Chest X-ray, PA view. Patient: 33 years old, sex M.
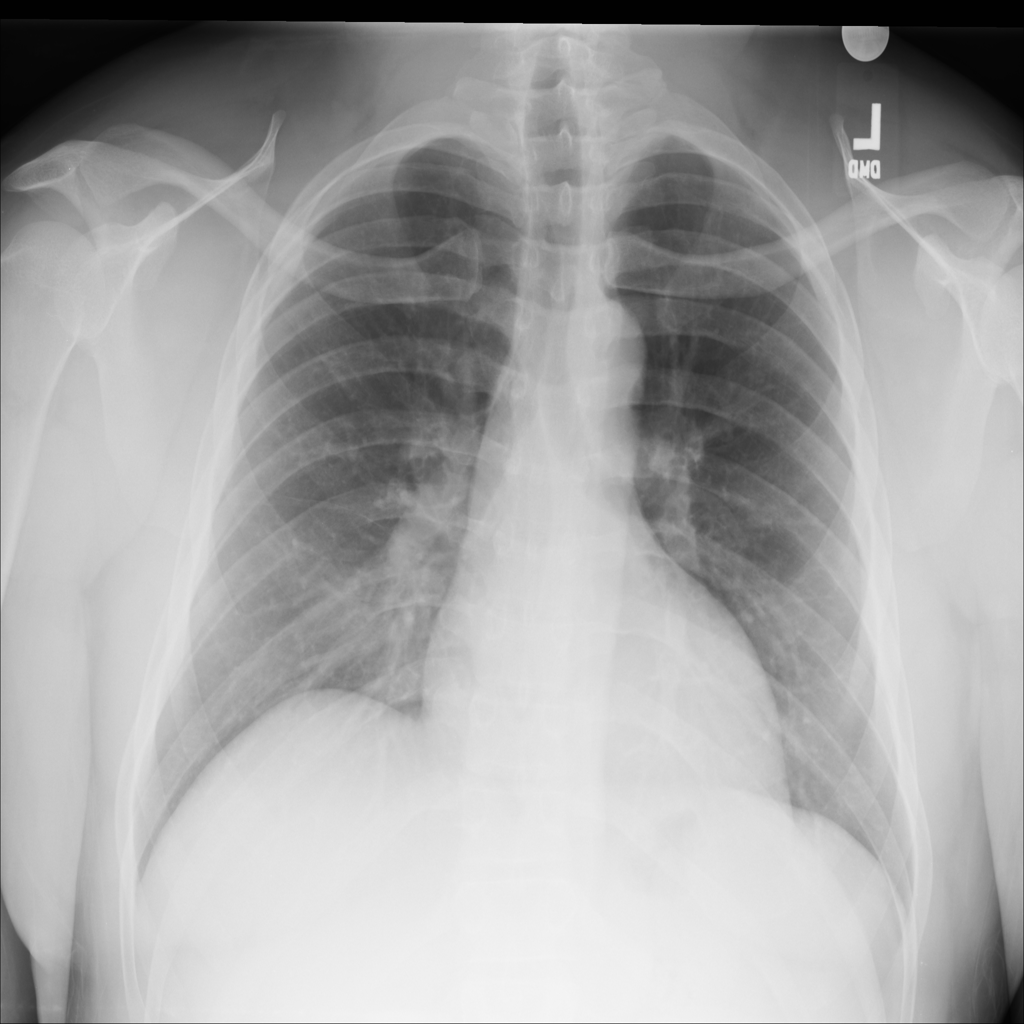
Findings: No Finding